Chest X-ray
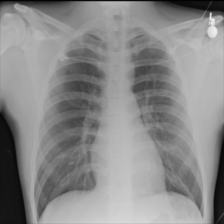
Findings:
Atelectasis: negative
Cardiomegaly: negative
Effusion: negative
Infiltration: negative
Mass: negative
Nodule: negative
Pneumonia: negative
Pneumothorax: negative
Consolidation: negative
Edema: negative
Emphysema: negative
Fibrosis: negative
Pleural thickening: negative
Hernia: negative